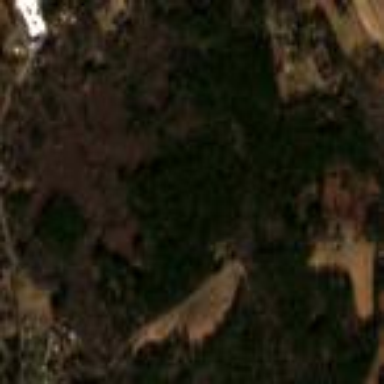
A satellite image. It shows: Mixed deciduous woodland area with variety of trees.